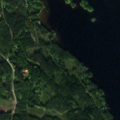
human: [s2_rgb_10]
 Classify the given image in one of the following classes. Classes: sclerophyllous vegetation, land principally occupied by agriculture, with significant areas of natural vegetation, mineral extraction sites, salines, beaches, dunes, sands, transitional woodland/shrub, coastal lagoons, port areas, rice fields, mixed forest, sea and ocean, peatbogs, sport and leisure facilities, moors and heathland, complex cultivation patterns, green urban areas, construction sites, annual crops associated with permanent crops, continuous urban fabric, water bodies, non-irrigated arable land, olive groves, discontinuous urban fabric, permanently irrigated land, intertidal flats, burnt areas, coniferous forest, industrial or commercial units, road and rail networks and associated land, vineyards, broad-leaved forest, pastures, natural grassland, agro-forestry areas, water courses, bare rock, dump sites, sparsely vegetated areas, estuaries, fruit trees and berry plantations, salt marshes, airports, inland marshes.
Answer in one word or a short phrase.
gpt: coniferous forest, mixed forest, water bodies